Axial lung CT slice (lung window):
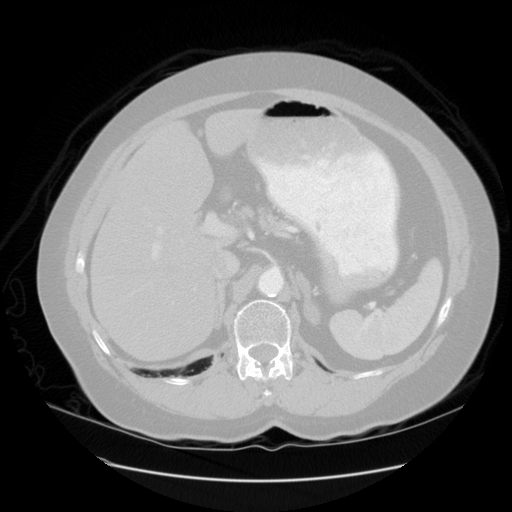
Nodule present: no